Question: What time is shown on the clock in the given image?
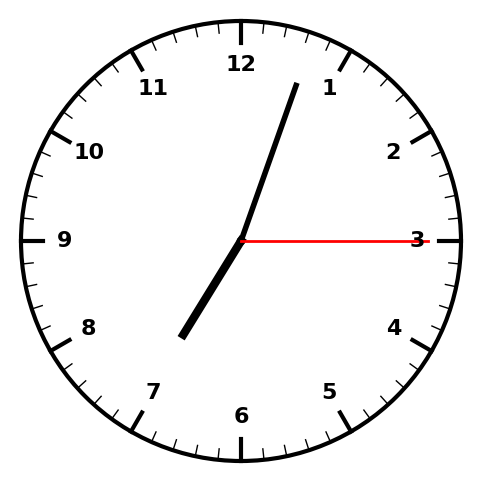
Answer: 07:03:15